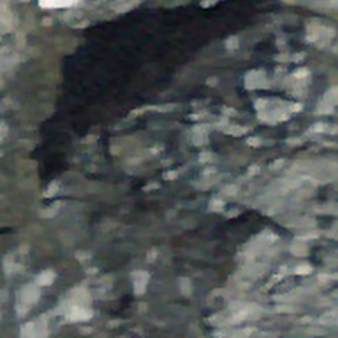
Label: other